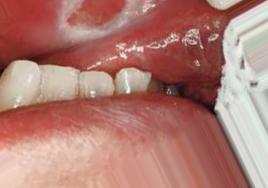
Condition: Mouth Ulcer